Field crop: maize
Growth stage: 2
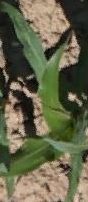
Species: maize